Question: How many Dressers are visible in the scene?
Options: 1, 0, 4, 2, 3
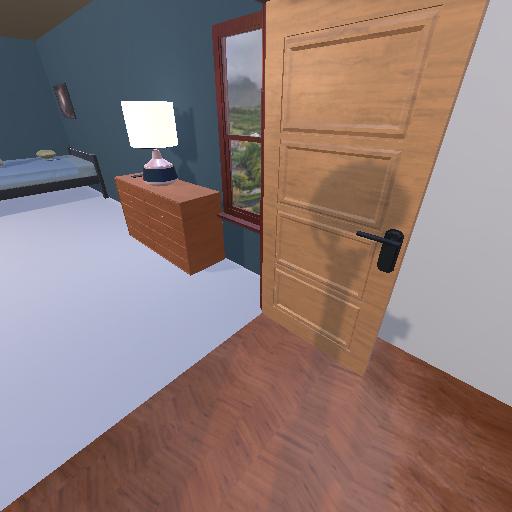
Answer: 1